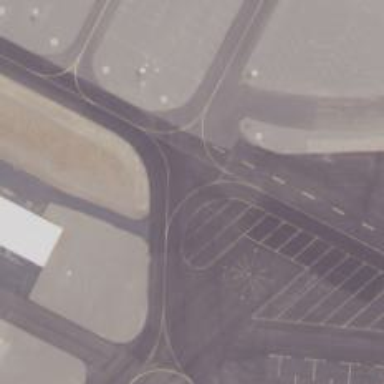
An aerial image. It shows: Image of taxiway at airport.